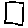
Label: square